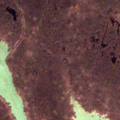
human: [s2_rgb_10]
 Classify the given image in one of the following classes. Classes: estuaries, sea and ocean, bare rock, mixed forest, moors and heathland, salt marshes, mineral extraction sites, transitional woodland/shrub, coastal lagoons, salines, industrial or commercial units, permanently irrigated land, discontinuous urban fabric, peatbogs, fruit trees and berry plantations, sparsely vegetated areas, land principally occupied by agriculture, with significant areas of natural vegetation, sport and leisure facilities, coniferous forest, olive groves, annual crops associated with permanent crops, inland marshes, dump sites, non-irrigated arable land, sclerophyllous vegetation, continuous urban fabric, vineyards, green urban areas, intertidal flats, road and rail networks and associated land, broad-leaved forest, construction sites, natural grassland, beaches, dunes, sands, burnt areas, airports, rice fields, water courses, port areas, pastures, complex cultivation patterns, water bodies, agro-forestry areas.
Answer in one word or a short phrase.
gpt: inland marshes, water bodies